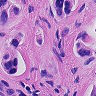
Metastatic tissue present: yes